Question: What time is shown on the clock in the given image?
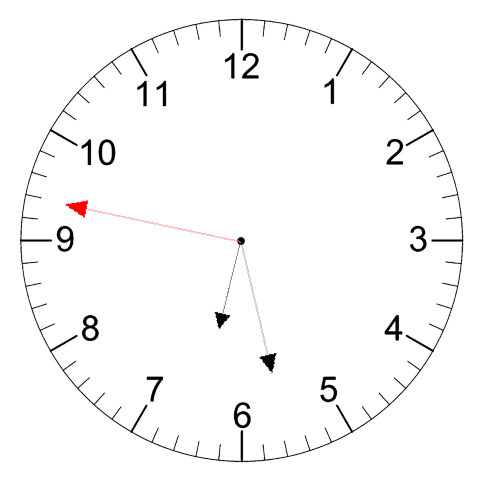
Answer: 06:27:47